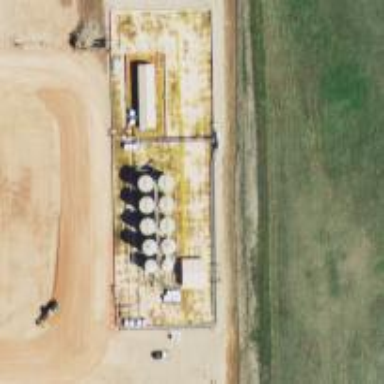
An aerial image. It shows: Storage tank that is man-made.